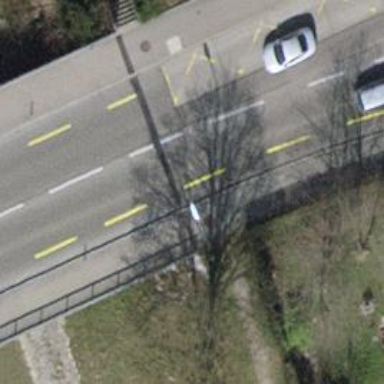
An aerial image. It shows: Secondary road with asphalt surface and bridge. It has separate cycleway and sidewalk.